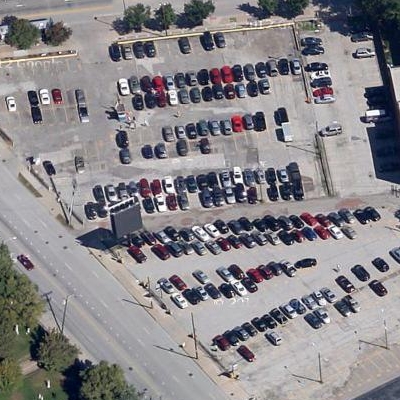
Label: gParking